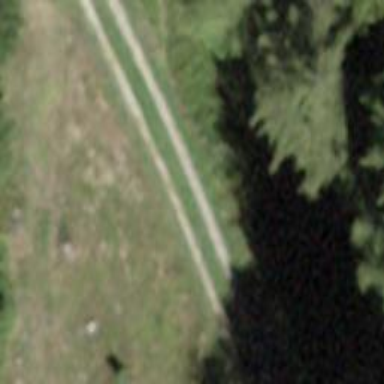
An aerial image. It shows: Gravel track with grade1 track type.